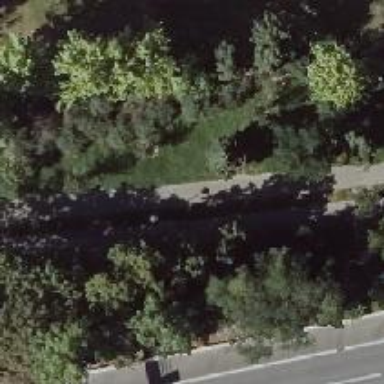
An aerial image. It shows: Footway.